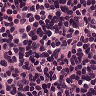
Metastatic tissue present: no